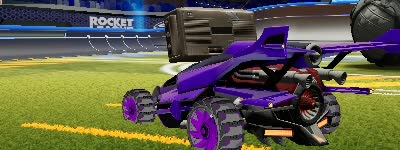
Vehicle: aftershock